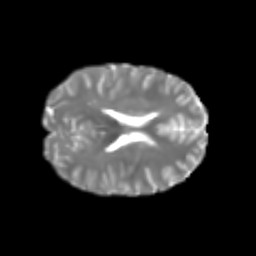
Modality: T2w
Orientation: axial
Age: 28
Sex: male
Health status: healthy